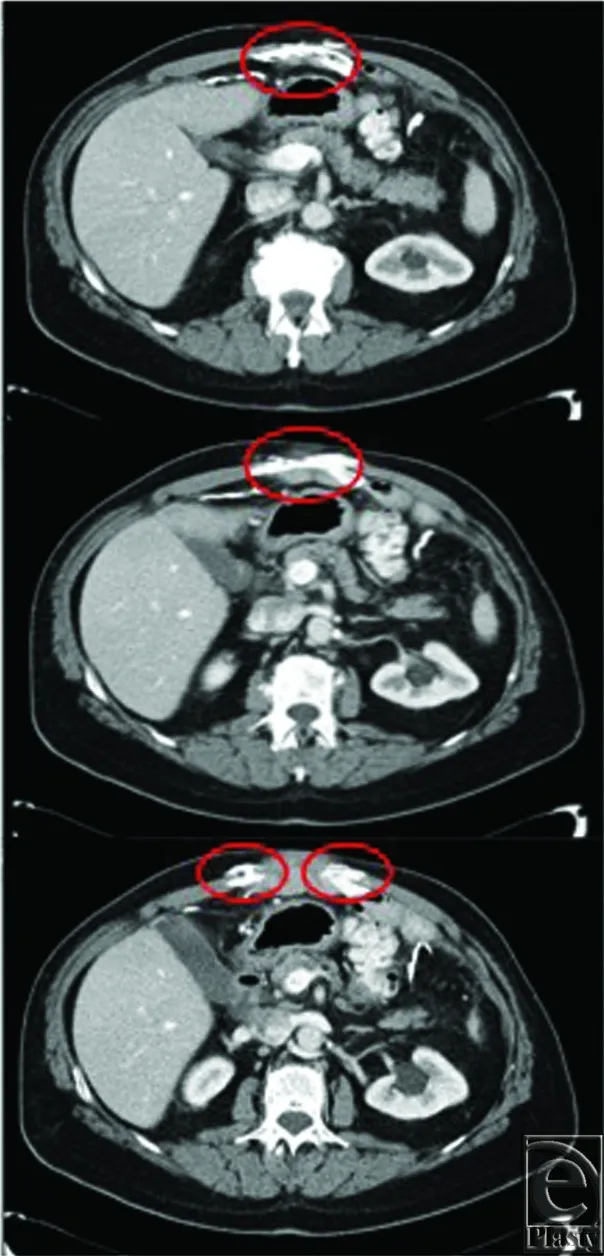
Sequential axial computed tomographic scans of abdominal wall showing cephalad heterotopic ossification invading into rectus muscles and interdigitating between the small bowel.
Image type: radiology (ct)